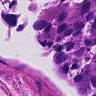
Metastatic tissue present: yes